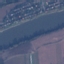
Land use / land cover class: River